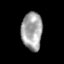
Tissue: skin
Cell type: Epithelial cells
Senescence score: 0.2427
Nuclear area (px): 771
Mean DAPI intensity: 162.882